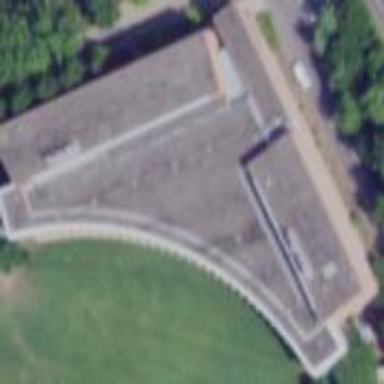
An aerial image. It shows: View of university building.